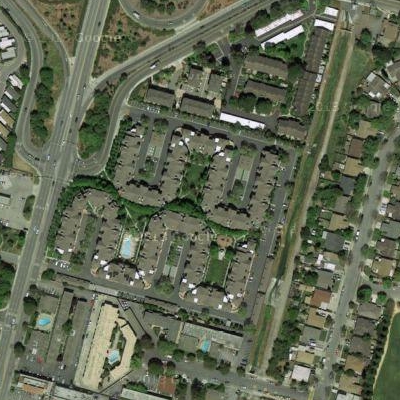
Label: fResident